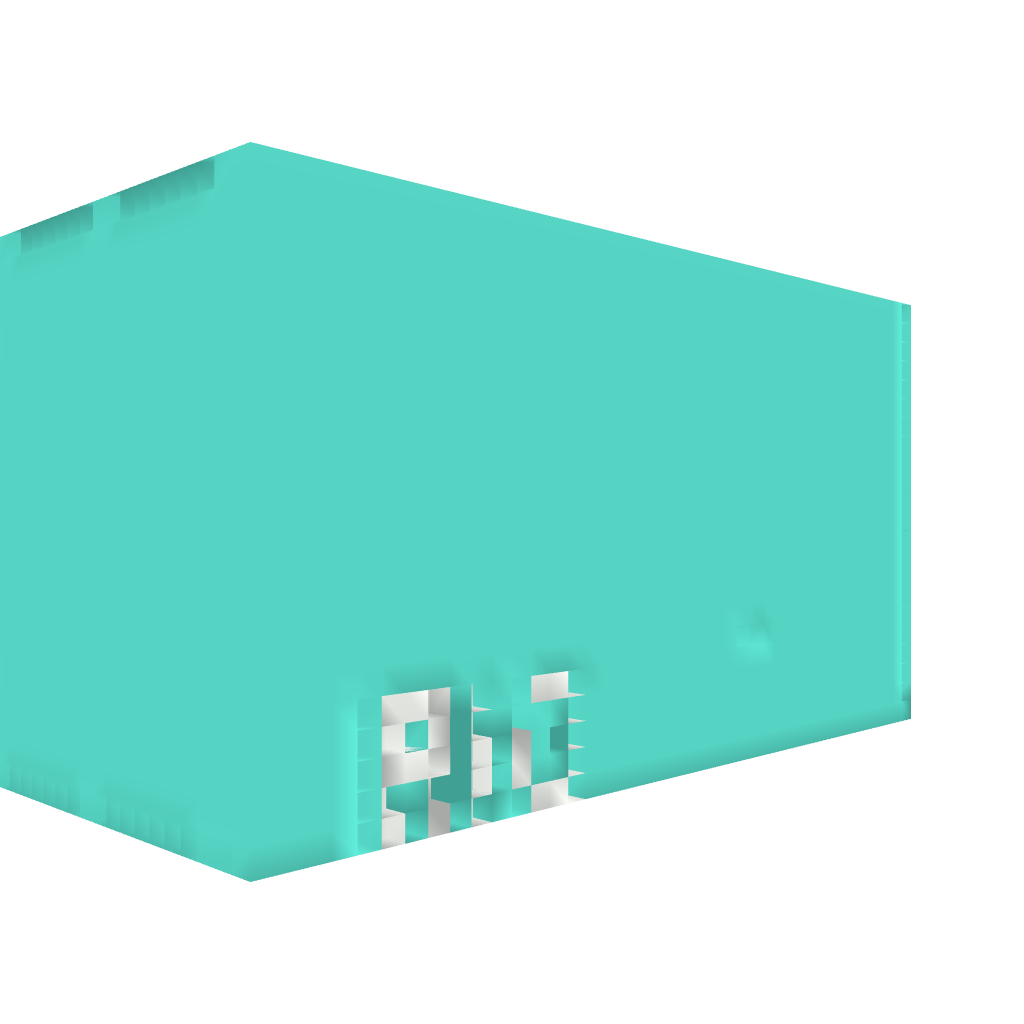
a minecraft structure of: Diamond Parkour